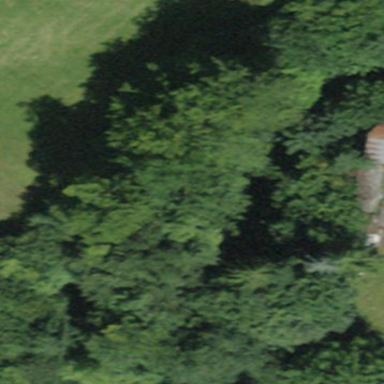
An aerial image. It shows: Forest area.